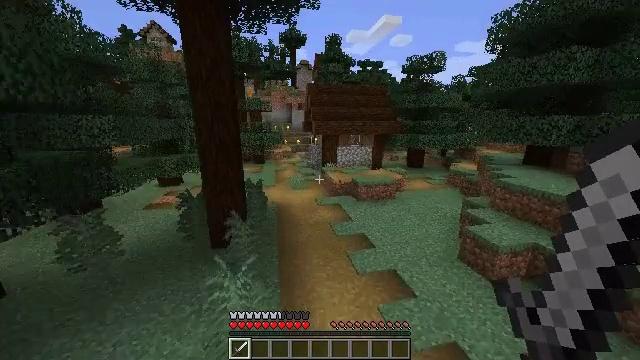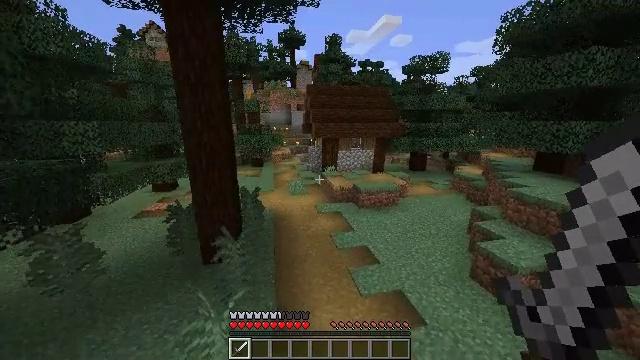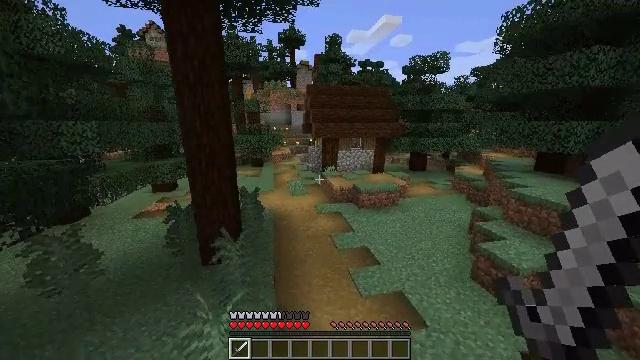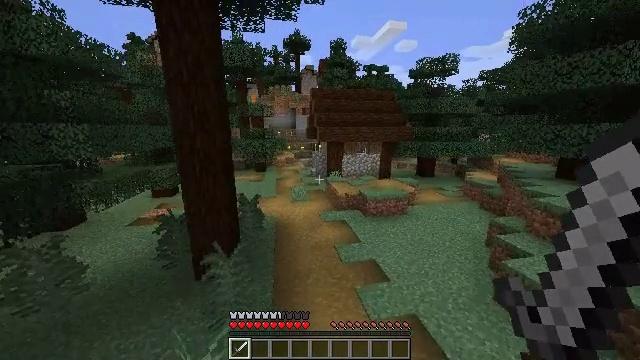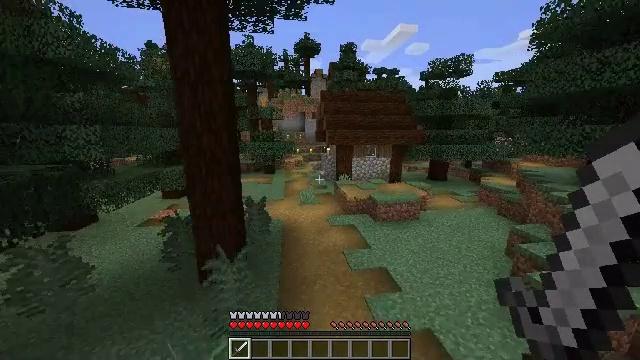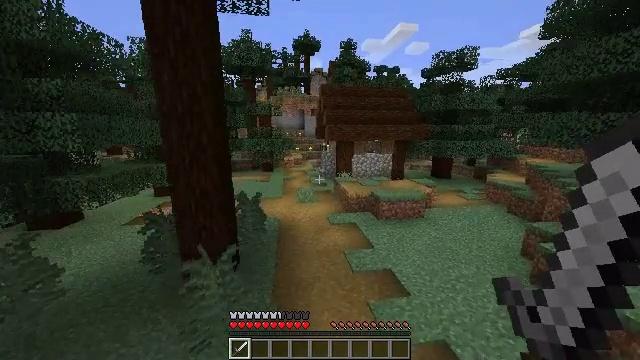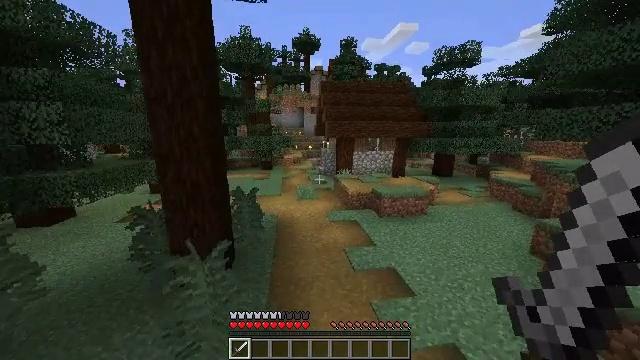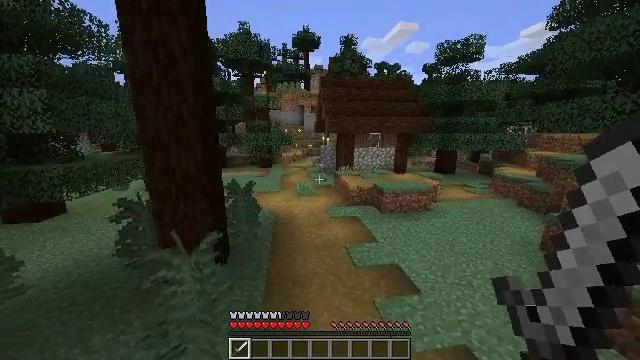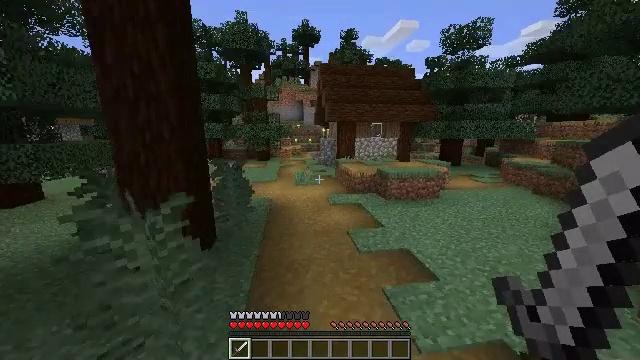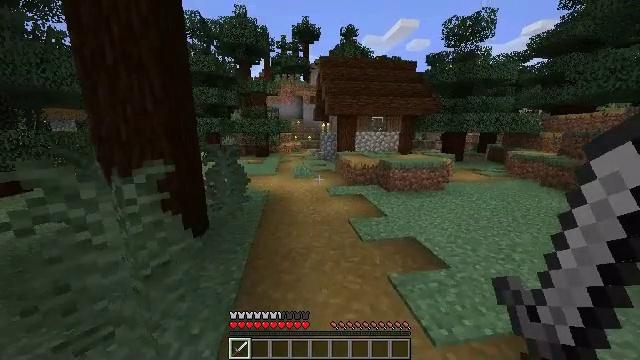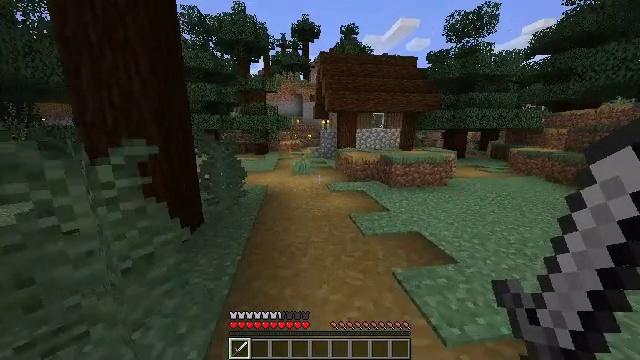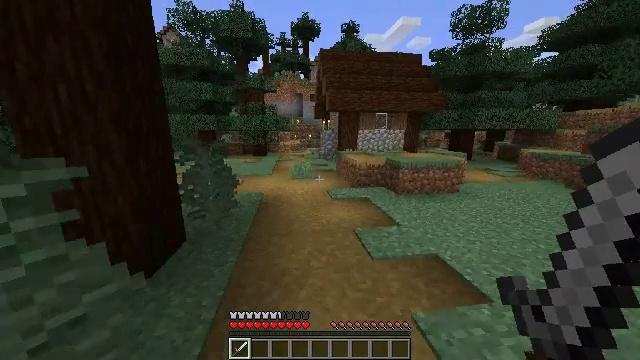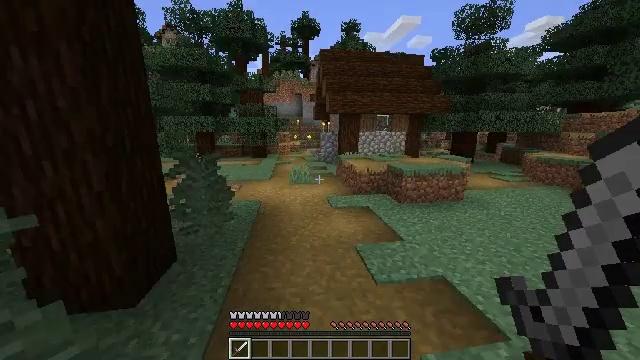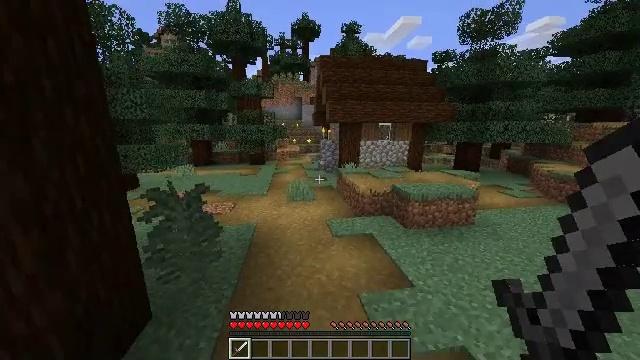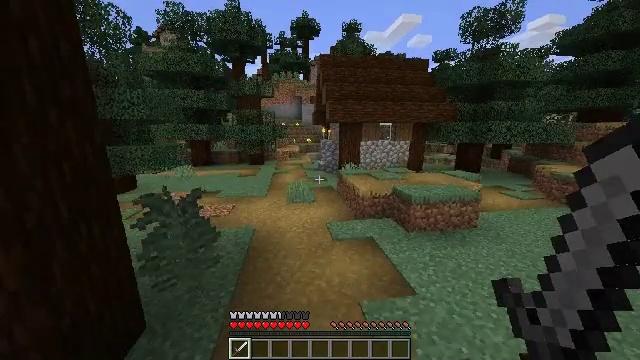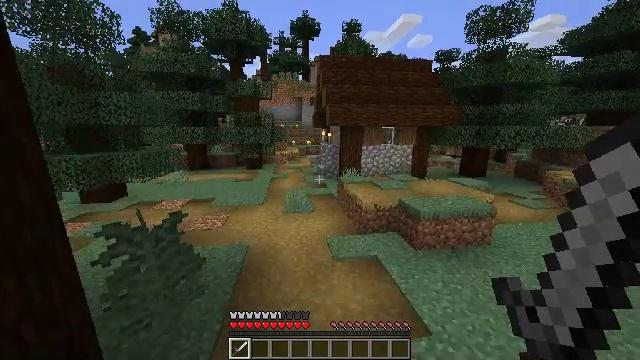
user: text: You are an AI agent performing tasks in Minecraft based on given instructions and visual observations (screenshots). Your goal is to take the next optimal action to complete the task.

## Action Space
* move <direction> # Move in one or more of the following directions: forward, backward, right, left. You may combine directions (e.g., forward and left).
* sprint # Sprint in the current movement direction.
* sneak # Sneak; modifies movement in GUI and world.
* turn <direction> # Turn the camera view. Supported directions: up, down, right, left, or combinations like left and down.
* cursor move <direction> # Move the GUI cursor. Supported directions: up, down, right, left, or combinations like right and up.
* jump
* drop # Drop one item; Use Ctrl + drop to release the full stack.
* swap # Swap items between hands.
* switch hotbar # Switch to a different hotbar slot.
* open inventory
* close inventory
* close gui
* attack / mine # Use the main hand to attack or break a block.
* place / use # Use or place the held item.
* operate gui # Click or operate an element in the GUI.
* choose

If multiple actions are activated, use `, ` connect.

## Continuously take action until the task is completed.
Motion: motion action
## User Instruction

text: Break the spruce leaves to clear the area.
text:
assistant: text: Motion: move forward, sprint, jump
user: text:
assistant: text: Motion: move forward, sprint, jump
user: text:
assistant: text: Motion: move forward, sprint, turn left and up, jump
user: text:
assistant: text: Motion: move forward, sprint, turn left, jump
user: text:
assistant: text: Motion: move forward, sprint, jump
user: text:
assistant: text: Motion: move forward, sprint, jump
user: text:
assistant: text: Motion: move forward, sprint, jump
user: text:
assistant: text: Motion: move forward, sprint, jump
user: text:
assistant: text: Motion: move forward, sprint, jump
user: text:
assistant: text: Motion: move forward, sprint, jump
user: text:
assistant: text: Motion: move forward, sprint, jump
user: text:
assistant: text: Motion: move forward, sprint, jump
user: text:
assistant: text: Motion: move forward, sprint, jump
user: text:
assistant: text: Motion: move forward, sprint, jump
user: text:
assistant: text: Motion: move forward, sprint, jump
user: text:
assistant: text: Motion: move forward, sprint, turn left, jump
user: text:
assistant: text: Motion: move forward, sprint, turn left, jump
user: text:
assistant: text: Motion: move forward, sprint, turn left, jump
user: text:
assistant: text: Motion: move forward, sprint, turn left, jump
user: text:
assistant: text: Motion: move forward, sprint, jump
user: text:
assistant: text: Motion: move forward, sprint, jump
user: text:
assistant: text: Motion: move forward, sprint, jump
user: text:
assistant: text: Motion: move forward, sprint, jump
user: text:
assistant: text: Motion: move forward, sprint, jump
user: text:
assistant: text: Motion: move forward, sprint, jump
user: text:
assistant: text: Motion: move forward, sprint, jump
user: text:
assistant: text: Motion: move forward, sprint, jump
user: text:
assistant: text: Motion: move forward, sprint, jump
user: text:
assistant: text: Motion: move forward, sprint, jump
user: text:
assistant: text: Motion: move forward, sprint, jump